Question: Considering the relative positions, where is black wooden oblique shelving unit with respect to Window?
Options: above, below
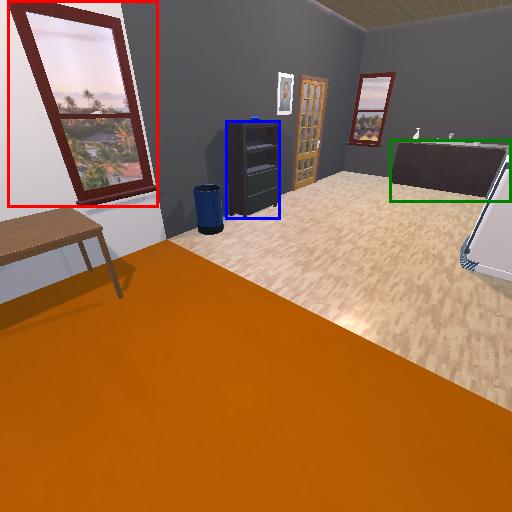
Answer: above